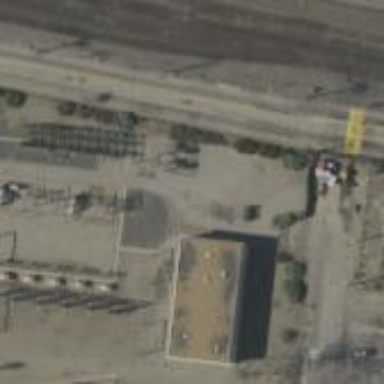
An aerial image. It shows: Outdoor distribution power substation.